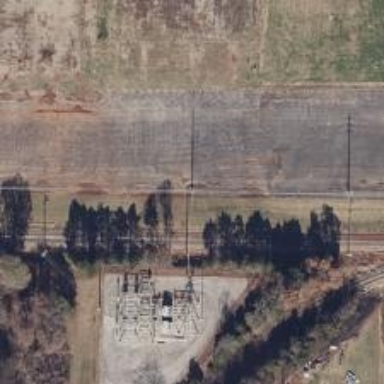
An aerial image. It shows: Power pole.